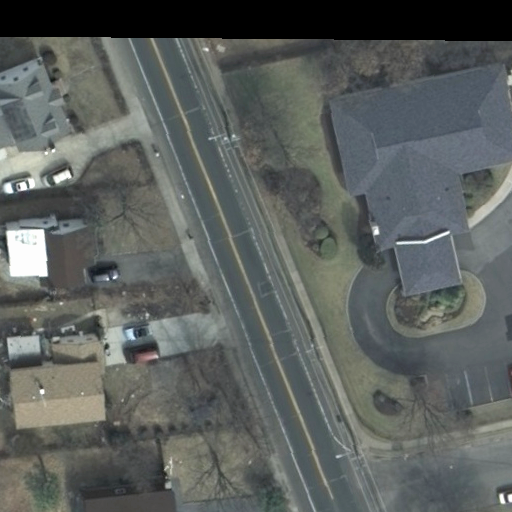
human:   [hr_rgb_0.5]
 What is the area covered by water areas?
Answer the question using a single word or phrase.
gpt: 0m2

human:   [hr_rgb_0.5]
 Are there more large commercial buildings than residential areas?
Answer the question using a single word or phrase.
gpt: no

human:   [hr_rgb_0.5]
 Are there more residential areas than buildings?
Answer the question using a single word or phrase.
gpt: no

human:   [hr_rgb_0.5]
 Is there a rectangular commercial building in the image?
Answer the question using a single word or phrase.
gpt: yes

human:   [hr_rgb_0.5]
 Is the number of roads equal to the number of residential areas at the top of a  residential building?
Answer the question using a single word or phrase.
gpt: no

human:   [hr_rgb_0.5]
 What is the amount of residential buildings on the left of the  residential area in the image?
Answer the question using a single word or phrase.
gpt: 0

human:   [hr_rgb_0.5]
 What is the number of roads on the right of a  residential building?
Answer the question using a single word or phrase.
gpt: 2

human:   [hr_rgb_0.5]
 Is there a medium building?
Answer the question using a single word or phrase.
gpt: yes

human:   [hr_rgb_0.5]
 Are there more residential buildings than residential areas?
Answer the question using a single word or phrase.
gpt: yes

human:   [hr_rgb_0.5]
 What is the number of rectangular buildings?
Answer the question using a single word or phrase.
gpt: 3

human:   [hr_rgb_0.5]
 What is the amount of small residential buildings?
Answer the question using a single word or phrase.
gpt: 1

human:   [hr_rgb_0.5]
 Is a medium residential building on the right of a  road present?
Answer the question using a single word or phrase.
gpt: no

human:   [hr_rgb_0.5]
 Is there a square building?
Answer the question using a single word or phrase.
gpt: no

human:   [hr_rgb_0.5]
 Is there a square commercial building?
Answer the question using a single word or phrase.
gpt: no

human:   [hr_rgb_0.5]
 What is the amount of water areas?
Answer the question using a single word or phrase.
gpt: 0

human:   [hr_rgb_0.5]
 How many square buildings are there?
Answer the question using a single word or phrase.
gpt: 0

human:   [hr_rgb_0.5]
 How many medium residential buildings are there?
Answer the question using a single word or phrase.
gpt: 3

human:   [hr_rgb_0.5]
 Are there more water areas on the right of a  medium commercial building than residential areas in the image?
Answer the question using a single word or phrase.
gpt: no

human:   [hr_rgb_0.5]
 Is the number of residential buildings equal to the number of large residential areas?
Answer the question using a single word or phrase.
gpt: no

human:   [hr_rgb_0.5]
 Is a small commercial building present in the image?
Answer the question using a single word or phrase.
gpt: yes

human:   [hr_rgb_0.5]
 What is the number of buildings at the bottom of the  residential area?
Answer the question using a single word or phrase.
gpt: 0

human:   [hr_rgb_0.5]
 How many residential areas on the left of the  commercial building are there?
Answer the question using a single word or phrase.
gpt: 1

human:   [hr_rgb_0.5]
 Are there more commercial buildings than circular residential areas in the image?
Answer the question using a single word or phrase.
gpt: yes

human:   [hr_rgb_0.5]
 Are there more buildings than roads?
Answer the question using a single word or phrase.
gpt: yes

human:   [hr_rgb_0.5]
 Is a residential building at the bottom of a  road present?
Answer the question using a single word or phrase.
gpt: yes

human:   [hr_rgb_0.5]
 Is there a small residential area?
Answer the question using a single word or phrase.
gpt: no

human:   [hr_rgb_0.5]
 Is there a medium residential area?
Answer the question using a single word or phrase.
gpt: no

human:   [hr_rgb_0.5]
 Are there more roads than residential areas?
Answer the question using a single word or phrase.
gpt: yes

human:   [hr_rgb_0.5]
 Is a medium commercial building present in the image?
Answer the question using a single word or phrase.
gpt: no

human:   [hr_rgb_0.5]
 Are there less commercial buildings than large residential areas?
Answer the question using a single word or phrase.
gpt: no

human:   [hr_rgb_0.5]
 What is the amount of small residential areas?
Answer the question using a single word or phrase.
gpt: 0

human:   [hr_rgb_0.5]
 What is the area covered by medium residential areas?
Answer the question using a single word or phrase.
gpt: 0m2

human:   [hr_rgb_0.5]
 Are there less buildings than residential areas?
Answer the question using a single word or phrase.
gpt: no

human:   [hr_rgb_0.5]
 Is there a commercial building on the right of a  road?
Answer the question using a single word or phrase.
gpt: yes

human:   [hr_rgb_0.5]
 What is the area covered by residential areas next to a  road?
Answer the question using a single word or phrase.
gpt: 10611m2

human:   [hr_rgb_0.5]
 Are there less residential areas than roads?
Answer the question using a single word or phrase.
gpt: yes